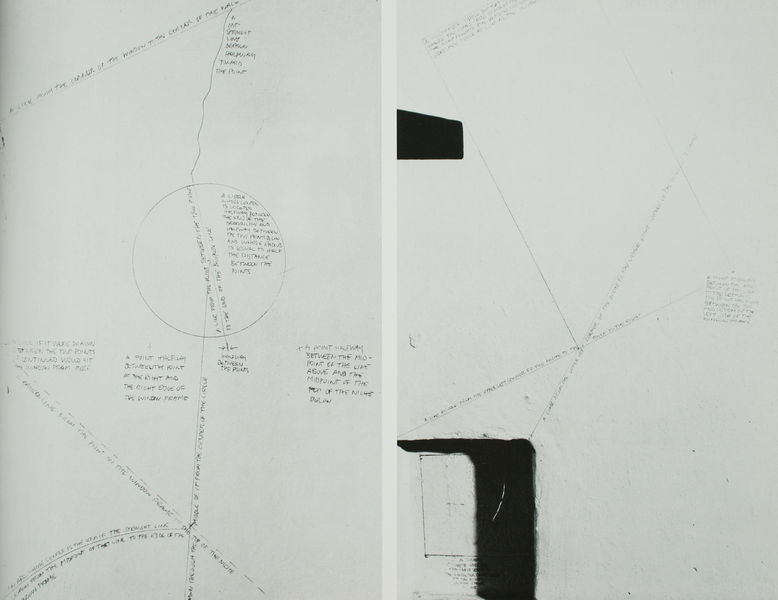
Titel: The location of lines and geometric figures
Künstler: Sol Lewitt
Schlagwörter: blätter, weiß, grau, schwarz, skizze, zeichnung, wege, kreis, schrift, zwei, linien, linie, text, strich, entwurf, geometrisch, plan, geometrie, hinweise